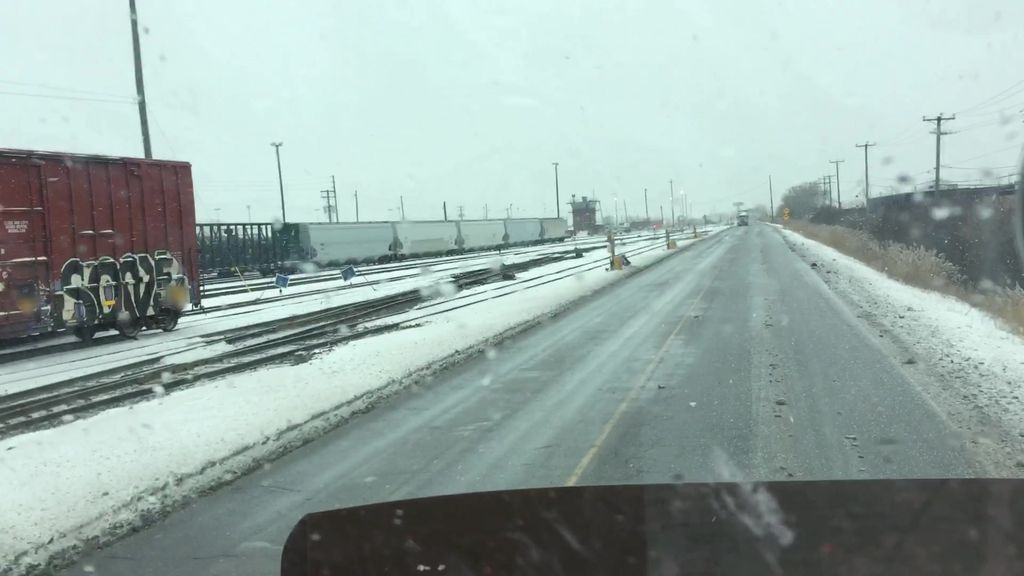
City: montreal